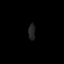
Tissue: prostate
Cell type: T cells
Senescence score: 0.8083
Nuclear area (px): 106
Mean DAPI intensity: 35.745